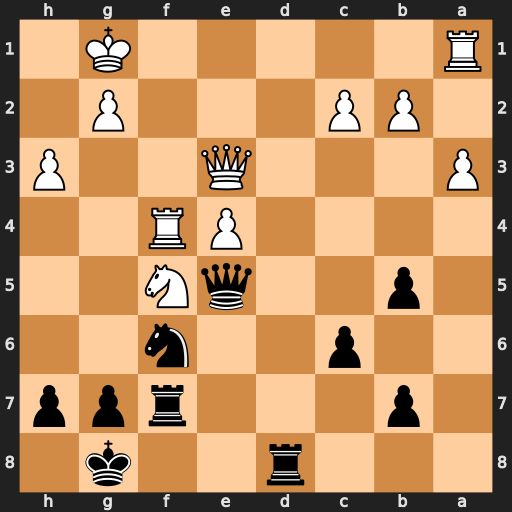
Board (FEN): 3r2k1/1p3rpp/2p2n2/1p2qN2/4PR2/P3Q2P/1PP3P1/R5K1
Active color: b
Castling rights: -
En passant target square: -
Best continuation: Nd5 exd5 Qxe3+ Nxe3 Rxf4